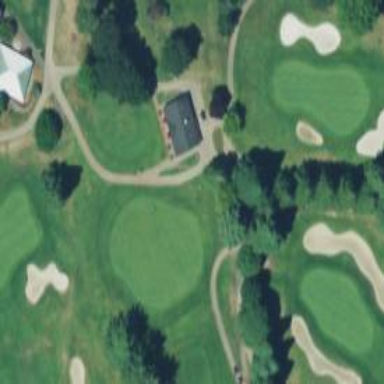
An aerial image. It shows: Path for golf carts.